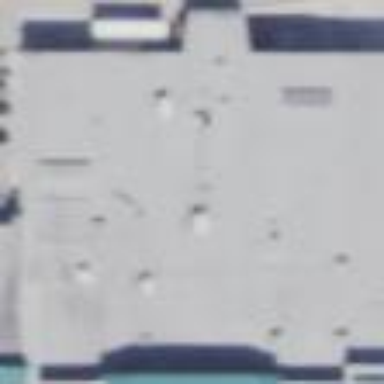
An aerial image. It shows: Retail building housing supermarket.